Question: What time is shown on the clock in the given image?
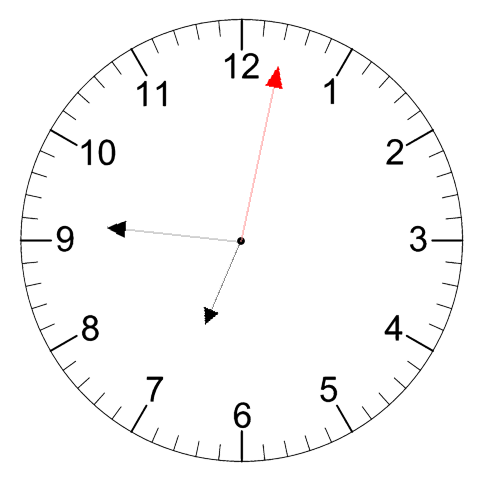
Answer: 06:46:02